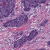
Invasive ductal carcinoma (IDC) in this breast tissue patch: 1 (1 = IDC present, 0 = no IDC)